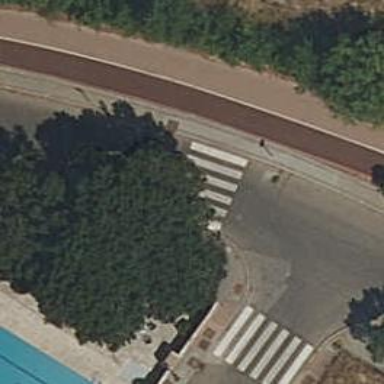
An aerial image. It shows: Zebra crossing on the road.